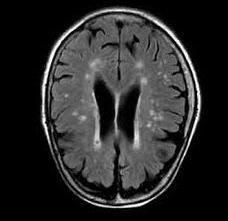
Label: notumor